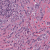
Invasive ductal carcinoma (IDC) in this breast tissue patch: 1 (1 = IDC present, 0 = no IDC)